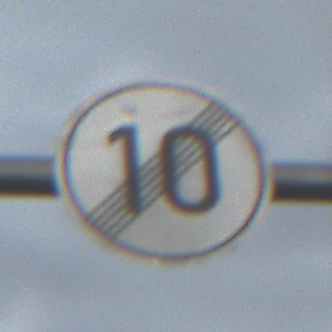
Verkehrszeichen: EndeGeschwindigkeit10
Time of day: Night
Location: Outdoor (Nature)
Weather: Overcast
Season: NotSpecified
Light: Artificial